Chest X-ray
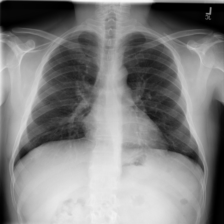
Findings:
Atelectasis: negative
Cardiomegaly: negative
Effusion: negative
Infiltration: negative
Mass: negative
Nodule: negative
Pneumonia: negative
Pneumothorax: negative
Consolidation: negative
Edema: negative
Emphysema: negative
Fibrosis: negative
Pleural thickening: negative
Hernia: negative